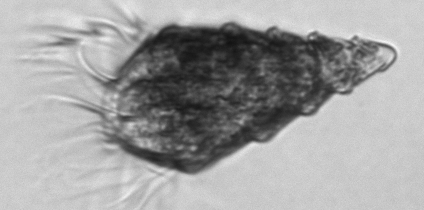
Label: Laboea_strobila